Field crop: maize
Growth stage: 1
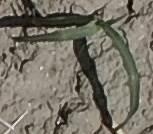
Species: sorghum